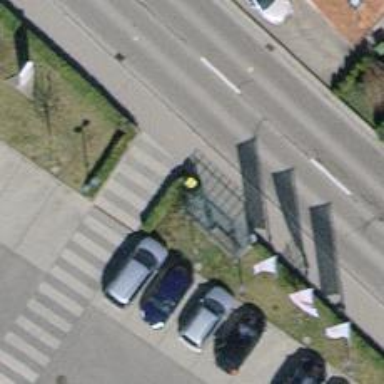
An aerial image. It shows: Post box.